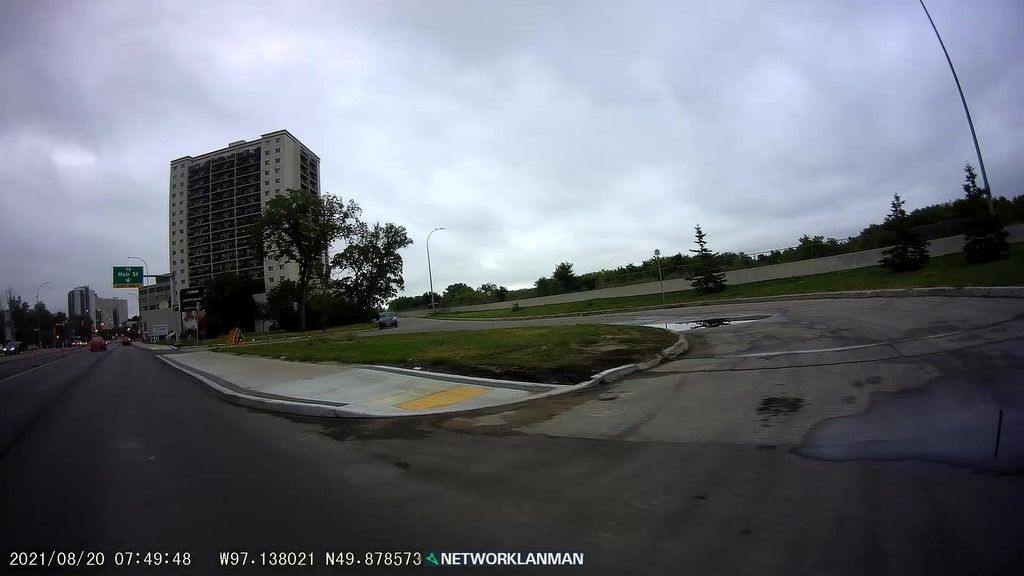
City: winnipeg